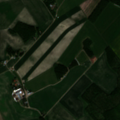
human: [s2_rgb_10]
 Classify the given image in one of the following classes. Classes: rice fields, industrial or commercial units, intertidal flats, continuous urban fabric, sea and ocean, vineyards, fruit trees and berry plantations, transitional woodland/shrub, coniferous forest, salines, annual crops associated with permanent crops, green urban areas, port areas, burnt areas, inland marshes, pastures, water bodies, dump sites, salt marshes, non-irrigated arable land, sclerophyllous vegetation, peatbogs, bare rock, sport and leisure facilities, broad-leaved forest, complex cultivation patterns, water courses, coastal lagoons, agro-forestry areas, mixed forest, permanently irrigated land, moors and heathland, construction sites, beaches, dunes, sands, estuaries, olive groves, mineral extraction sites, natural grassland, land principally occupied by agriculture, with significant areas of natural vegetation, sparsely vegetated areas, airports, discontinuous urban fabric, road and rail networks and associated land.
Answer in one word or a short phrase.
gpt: non-irrigated arable land, mixed forest